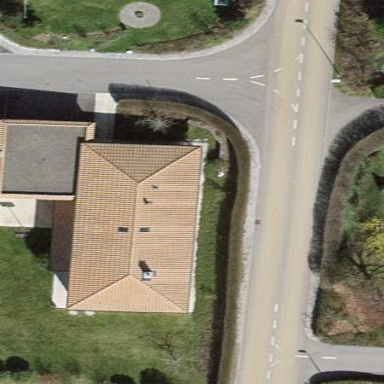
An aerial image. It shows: Detached building.